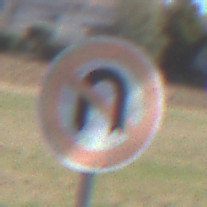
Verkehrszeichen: VerbotWenden
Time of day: MorningAfternoon
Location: Outdoor (Suburban)
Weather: PartlyCloudy
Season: NotSpecified
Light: Natural